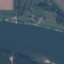
Label: River